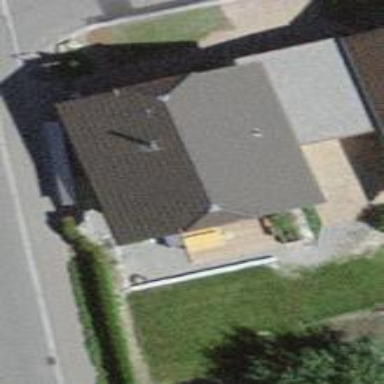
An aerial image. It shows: Detached building with half-hipped roof.